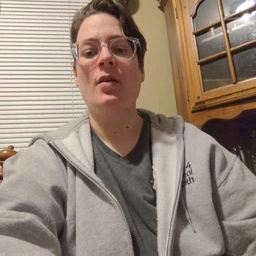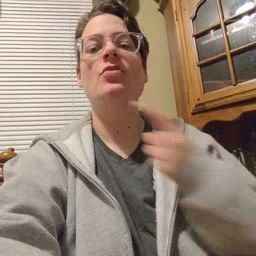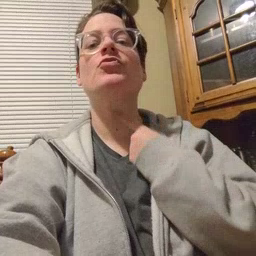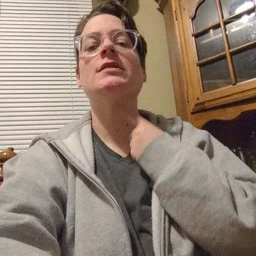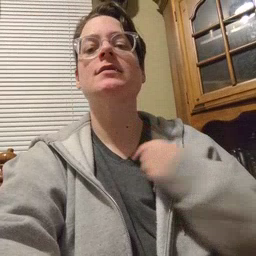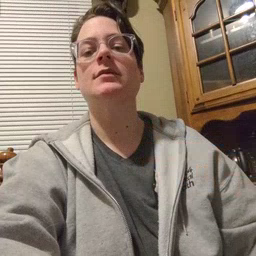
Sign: thirsty